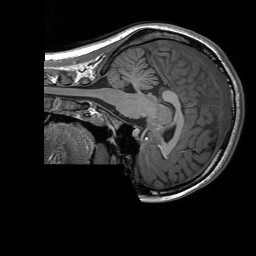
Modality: T1w
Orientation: sagittal
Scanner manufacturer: siemens
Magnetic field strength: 3 T
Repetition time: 1.76 s
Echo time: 0.0022 s